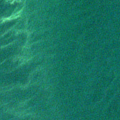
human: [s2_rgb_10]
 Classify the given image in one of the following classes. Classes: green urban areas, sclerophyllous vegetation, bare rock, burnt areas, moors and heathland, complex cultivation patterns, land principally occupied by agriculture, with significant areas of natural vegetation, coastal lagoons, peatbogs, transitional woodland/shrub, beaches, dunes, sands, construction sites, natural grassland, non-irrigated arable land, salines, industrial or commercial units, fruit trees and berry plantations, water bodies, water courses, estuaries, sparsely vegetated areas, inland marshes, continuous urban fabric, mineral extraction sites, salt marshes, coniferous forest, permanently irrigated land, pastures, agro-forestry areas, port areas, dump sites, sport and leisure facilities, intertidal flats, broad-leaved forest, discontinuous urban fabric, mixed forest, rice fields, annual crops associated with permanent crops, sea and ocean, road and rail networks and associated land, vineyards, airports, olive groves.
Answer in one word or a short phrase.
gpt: sea and ocean